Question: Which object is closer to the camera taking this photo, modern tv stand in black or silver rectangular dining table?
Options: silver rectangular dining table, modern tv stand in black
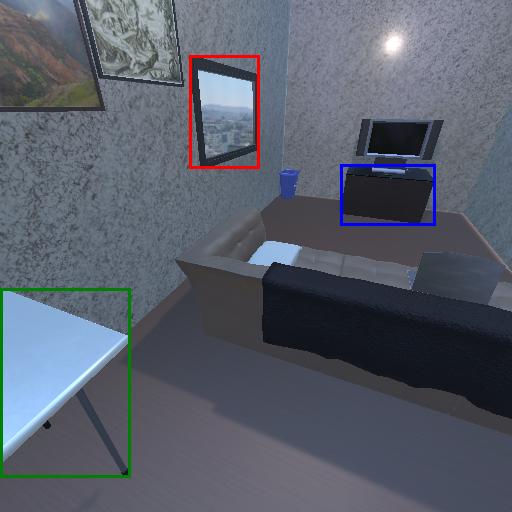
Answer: silver rectangular dining table